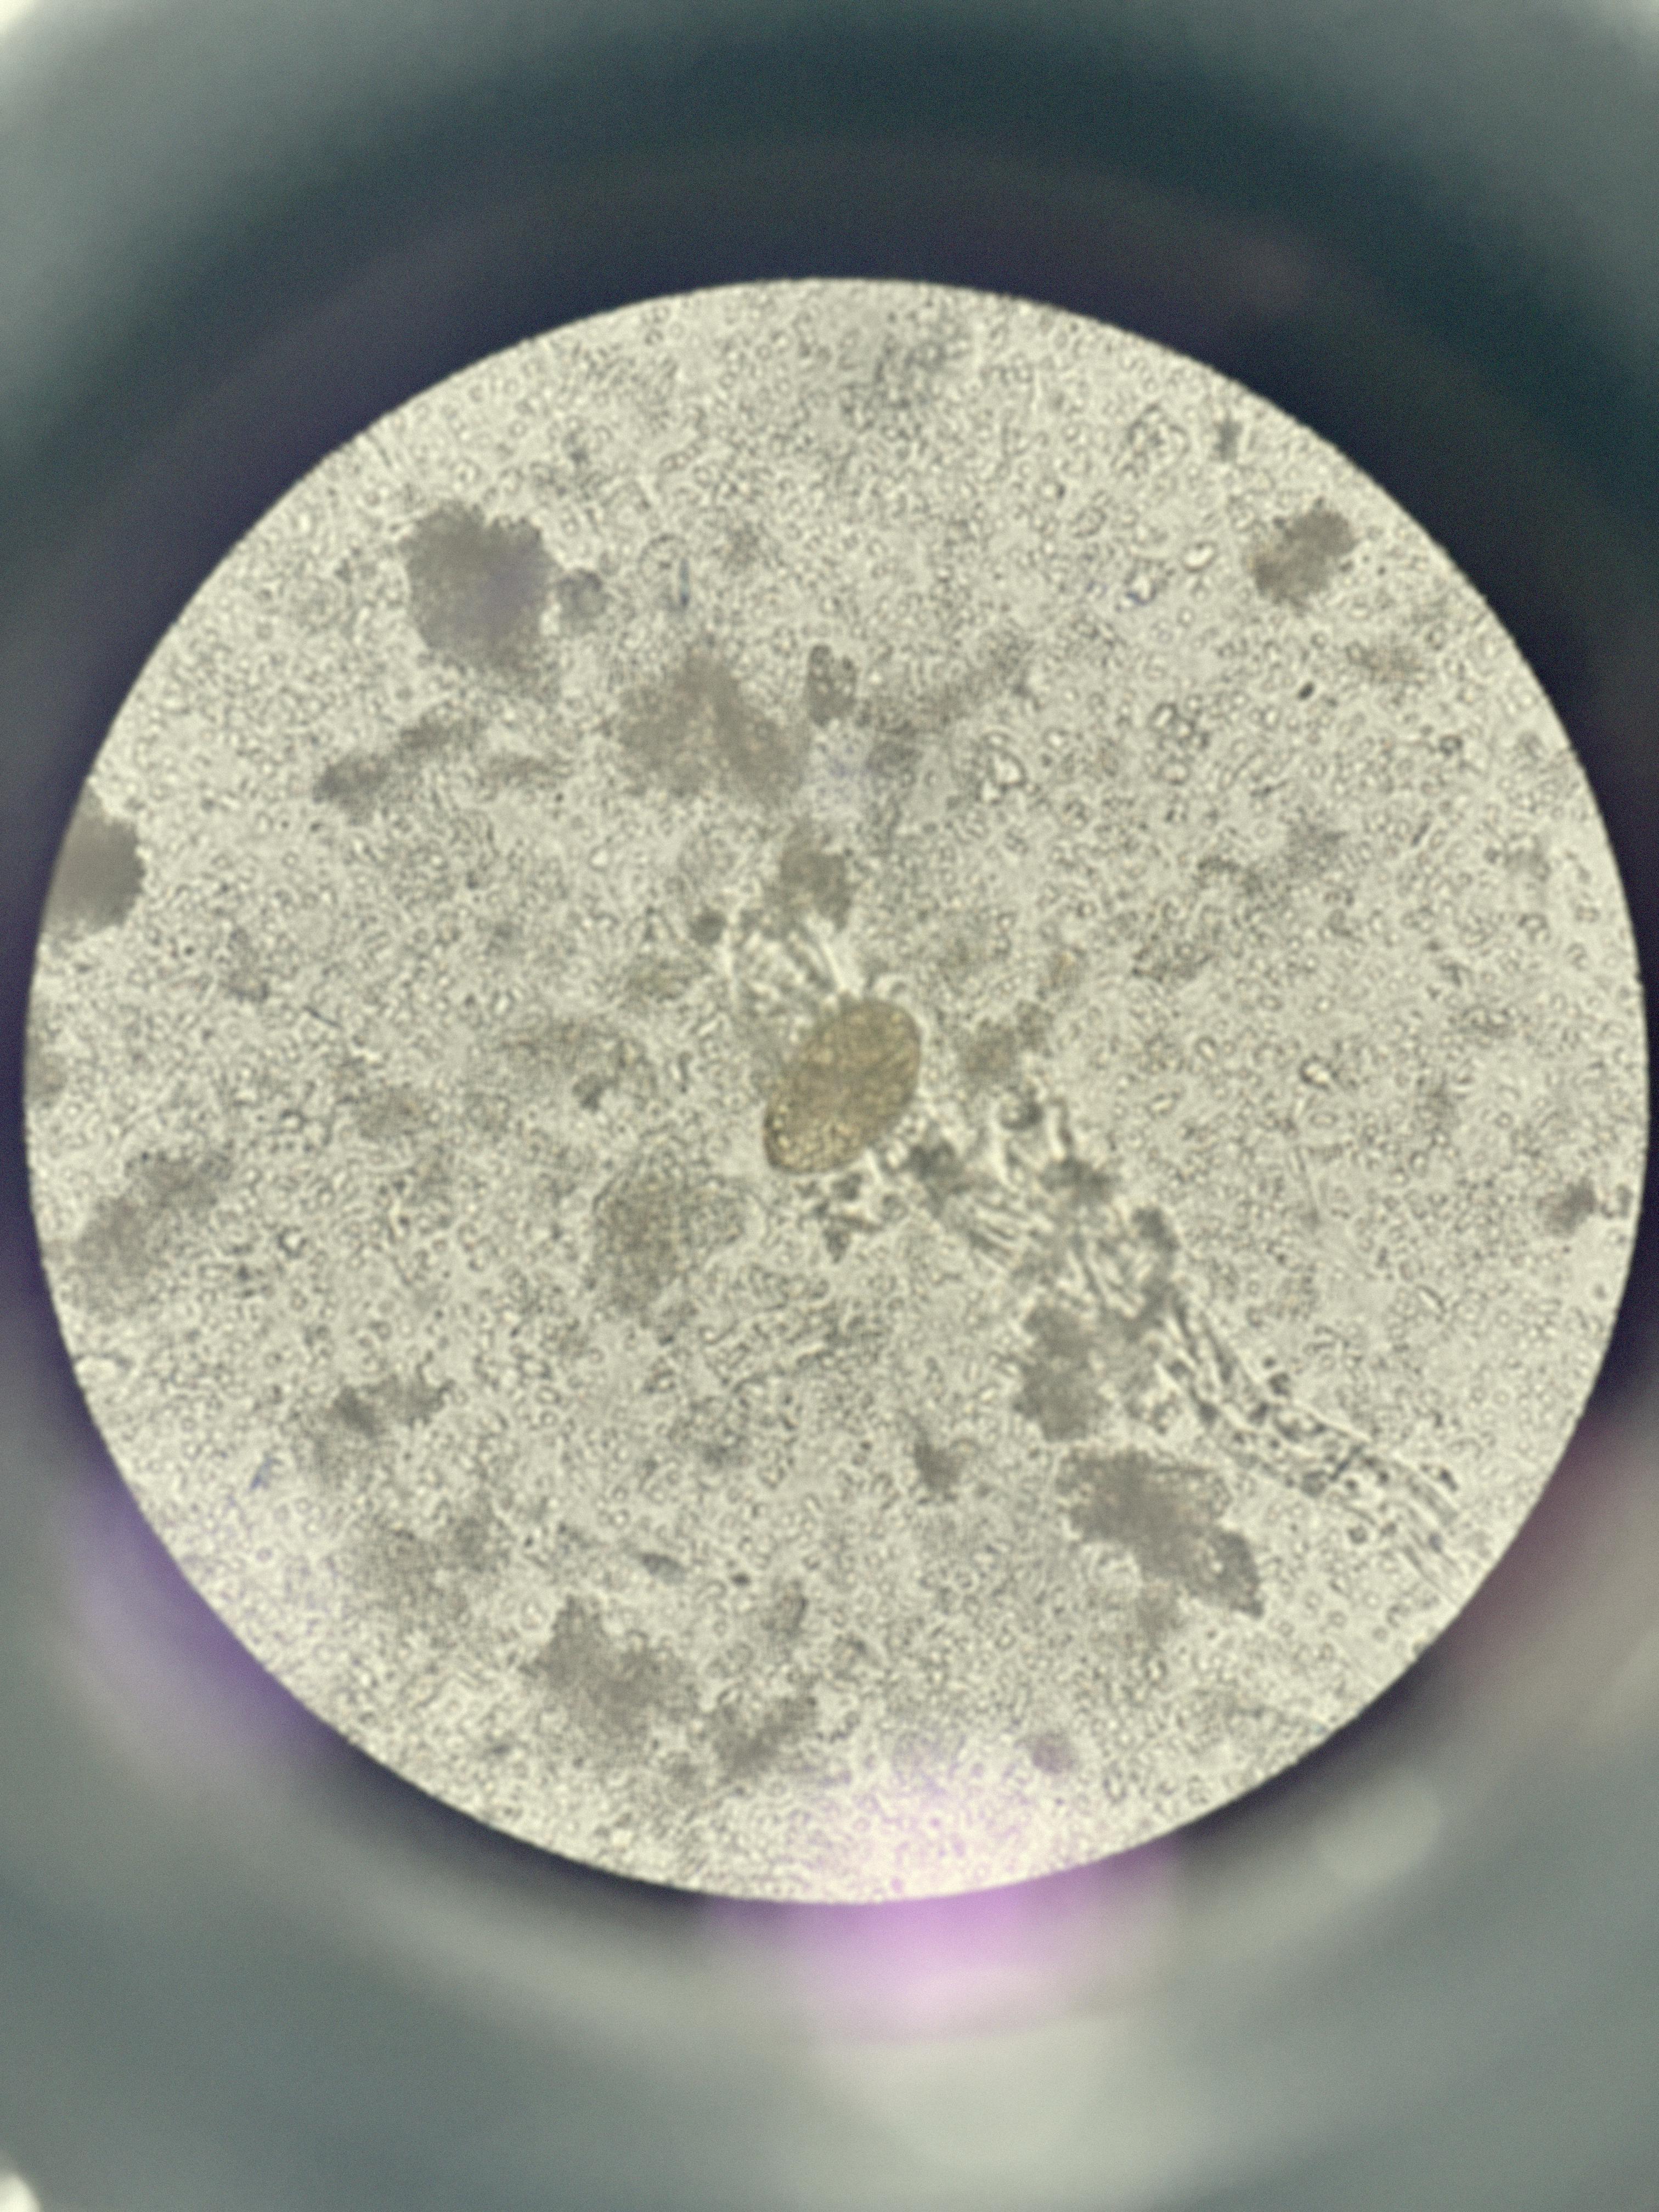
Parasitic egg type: Paragonimus spp